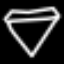
Label: diamond